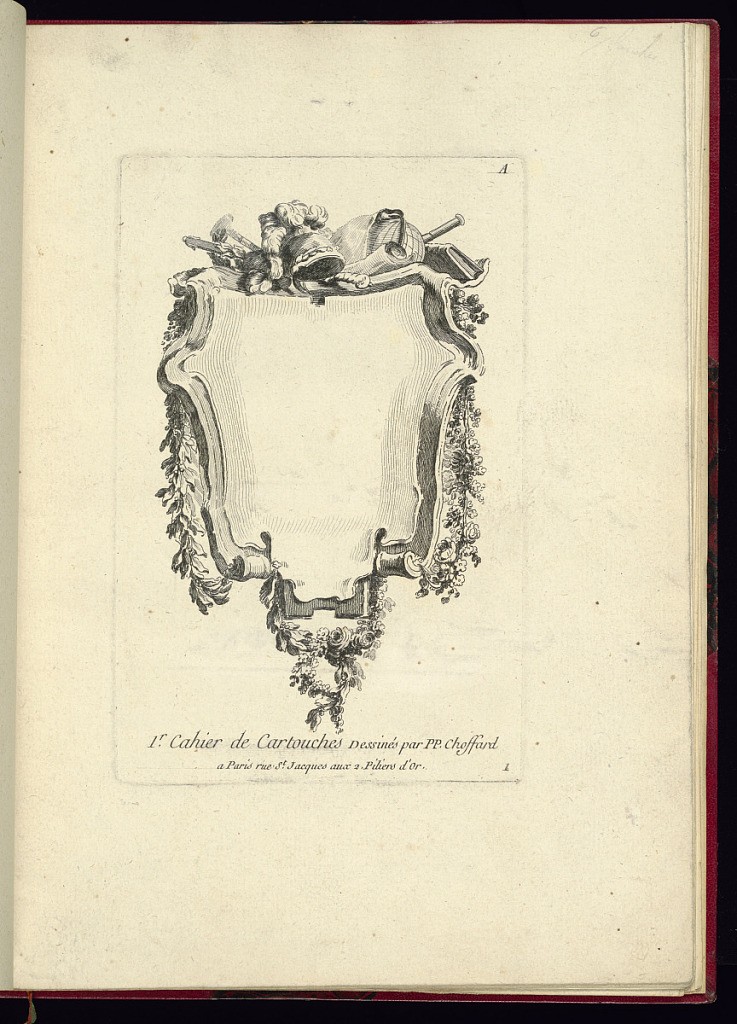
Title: Title Page
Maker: Pierre-Philippe Choffard, French, 1730–1809
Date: ca.1760–75
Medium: Etching on laid paper
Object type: Print
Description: A rococo cartouche design and title page with the title and address lettered below the design. The cartouche features, festoons of flowers and laurel leaves, topped with a trophy of a helmet, sword, globe, a book, and telescope. The plate is numbered and lettered.